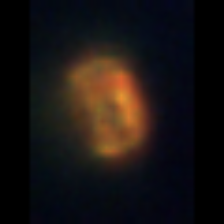
Taxon: Pennate
Group: Diatoms